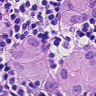
Metastatic tissue present: yes